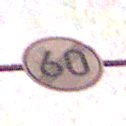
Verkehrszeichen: EndeGeschwindigkeit60
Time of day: Night
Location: Outdoor (Nature)
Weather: Clear
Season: NotSpecified
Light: Natural